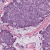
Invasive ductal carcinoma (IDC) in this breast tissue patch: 1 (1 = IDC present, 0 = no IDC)